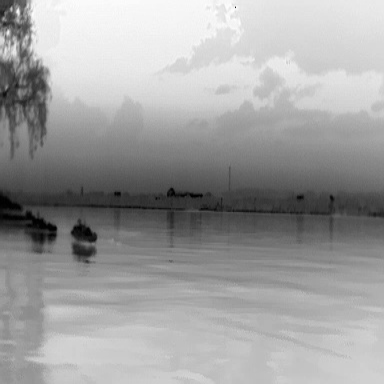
There are two warships in the infrared image.